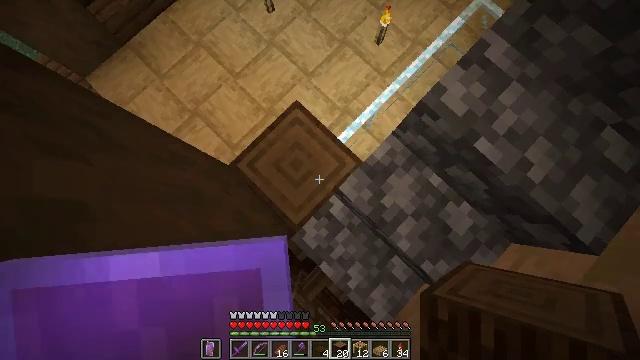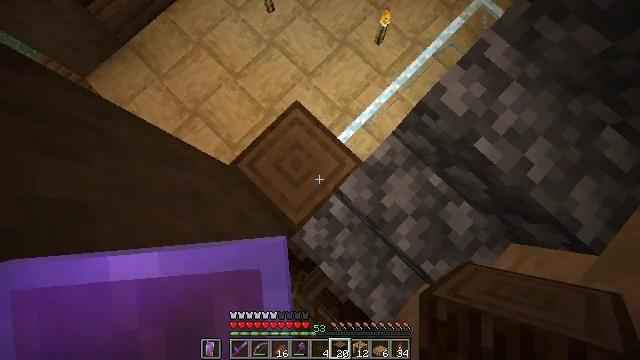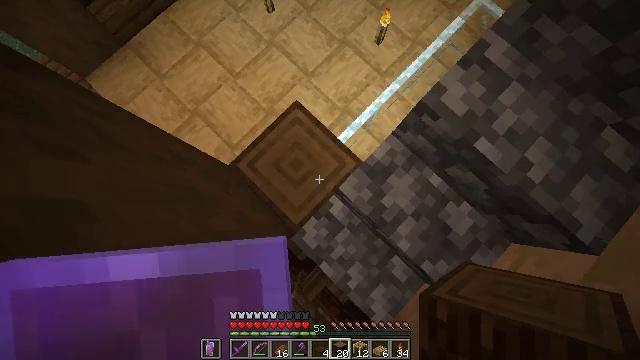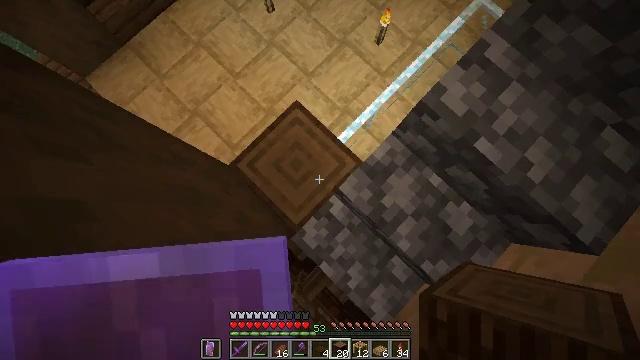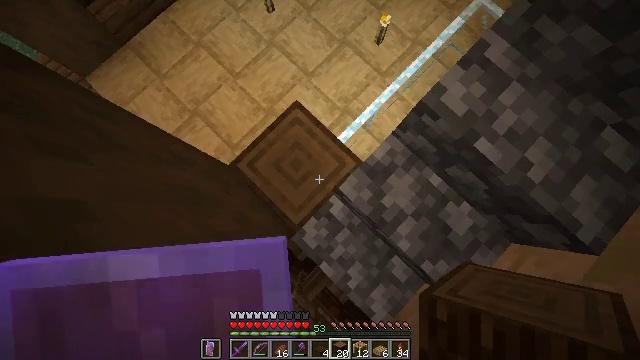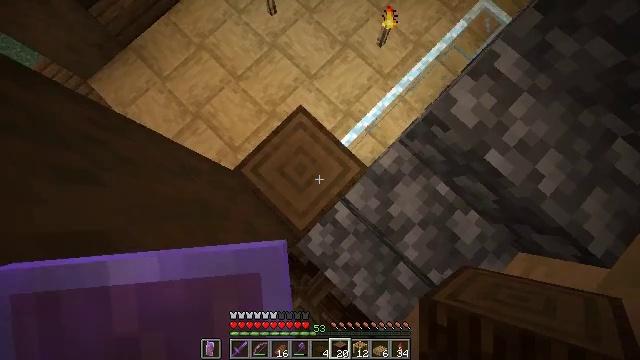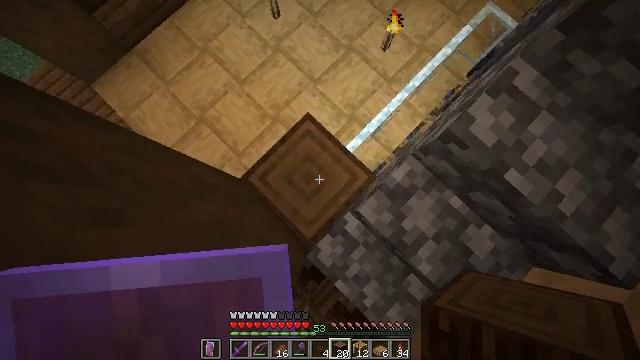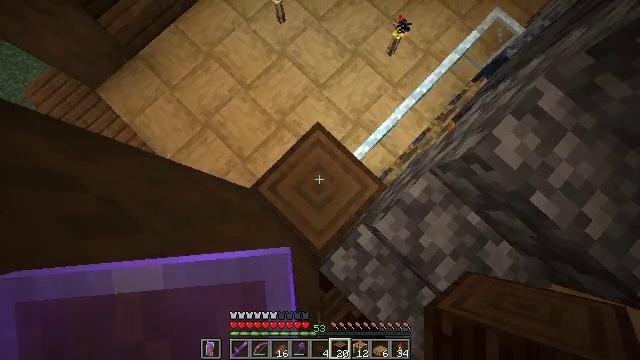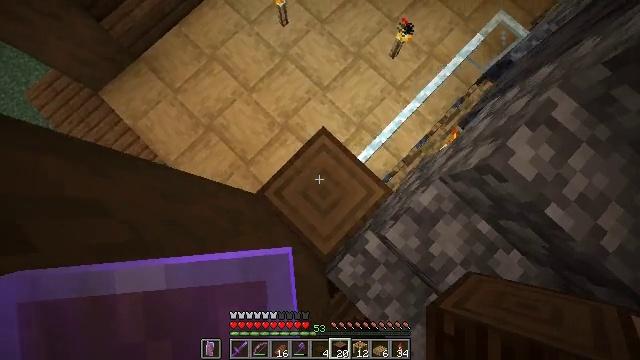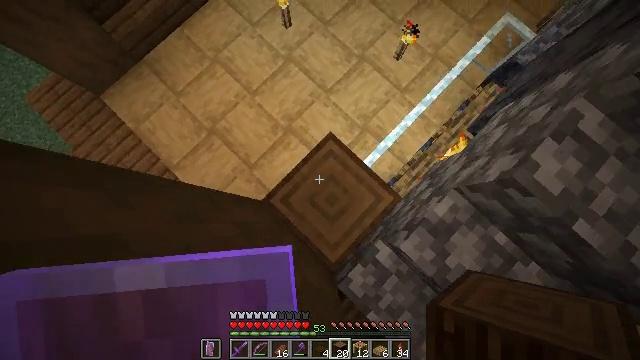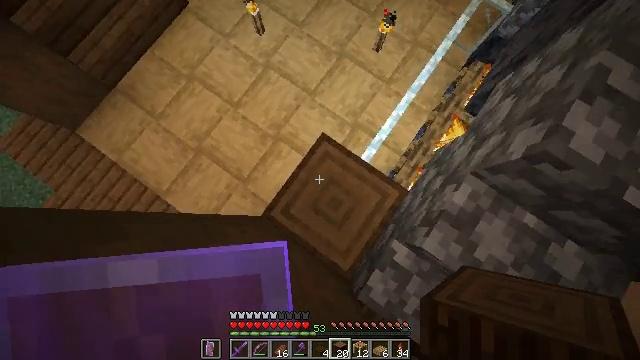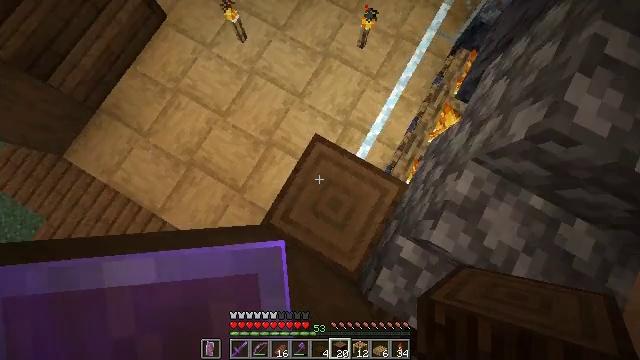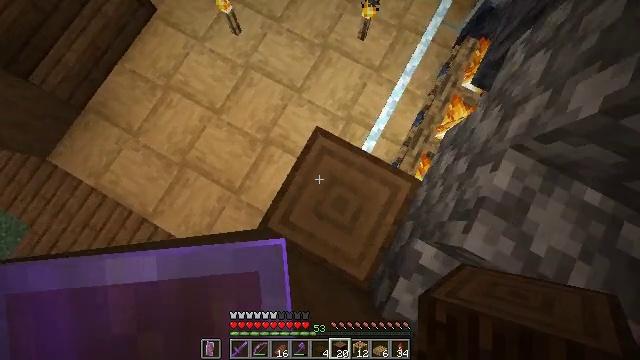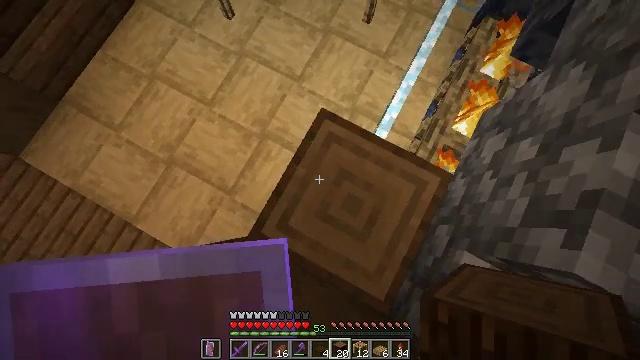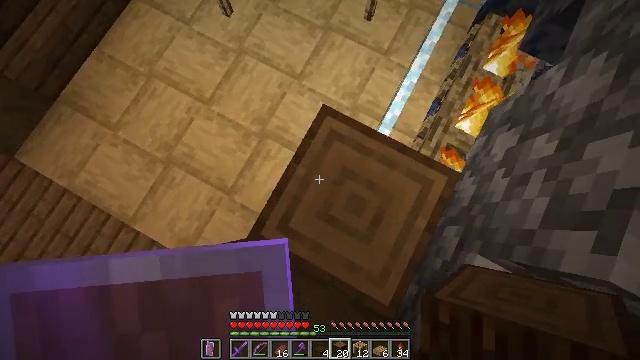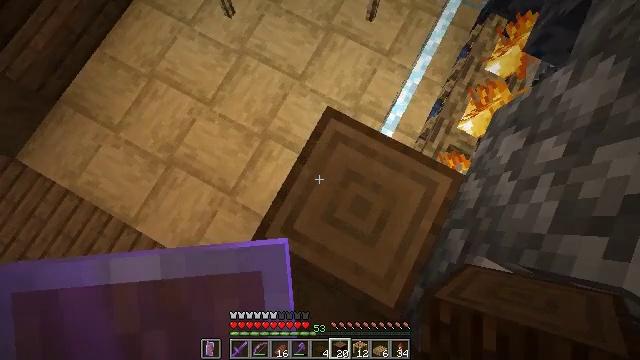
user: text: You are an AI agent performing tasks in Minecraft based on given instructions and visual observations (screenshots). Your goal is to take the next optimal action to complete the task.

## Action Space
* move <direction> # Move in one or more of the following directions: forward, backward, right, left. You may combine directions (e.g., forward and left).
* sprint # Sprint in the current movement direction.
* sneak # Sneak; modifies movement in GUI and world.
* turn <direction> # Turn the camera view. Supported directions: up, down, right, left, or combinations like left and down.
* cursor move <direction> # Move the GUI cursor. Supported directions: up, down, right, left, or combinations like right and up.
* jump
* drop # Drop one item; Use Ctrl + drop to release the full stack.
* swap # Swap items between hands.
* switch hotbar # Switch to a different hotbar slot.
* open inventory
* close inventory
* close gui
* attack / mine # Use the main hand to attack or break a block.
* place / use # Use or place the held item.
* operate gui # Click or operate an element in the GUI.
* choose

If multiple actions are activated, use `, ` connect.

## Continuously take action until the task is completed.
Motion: motion action
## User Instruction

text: Break the spruce log from the tree.
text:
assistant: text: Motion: no_op
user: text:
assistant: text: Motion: no_op
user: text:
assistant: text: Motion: no_op
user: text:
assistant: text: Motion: no_op
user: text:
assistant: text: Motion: move left
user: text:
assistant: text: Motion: move left
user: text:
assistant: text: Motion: move left
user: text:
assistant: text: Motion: move left
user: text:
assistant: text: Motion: no_op
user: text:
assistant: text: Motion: turn right
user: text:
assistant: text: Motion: turn right
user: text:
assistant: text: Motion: turn right
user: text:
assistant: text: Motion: no_op
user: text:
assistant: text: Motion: no_op
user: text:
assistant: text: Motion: no_op
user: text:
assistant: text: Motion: no_op
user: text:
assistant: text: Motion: no_op
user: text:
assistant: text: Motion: no_op
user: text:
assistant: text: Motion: no_op
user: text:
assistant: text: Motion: turn right
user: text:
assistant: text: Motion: turn right and down
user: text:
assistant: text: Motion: turn right and down
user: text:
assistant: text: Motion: turn right and down
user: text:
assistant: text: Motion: turn right
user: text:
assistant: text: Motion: no_op
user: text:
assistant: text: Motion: no_op
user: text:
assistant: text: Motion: no_op
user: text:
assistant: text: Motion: turn right
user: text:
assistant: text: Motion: turn right
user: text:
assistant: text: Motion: turn right